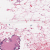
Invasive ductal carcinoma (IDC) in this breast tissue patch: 0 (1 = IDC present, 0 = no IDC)